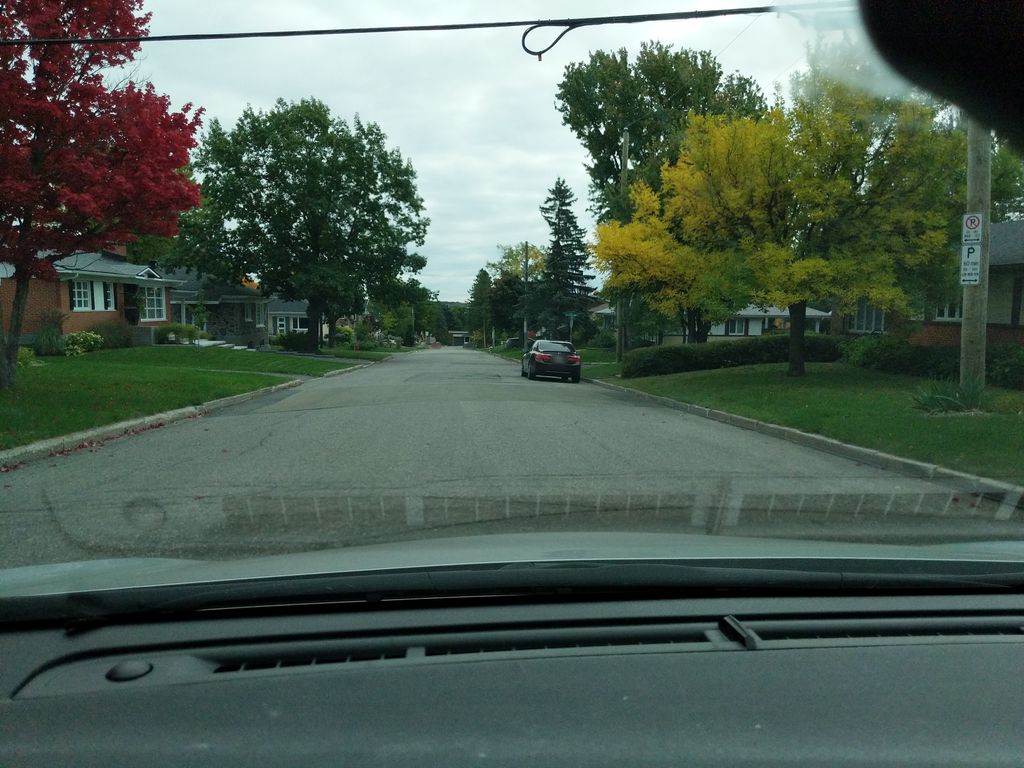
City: quebec_city